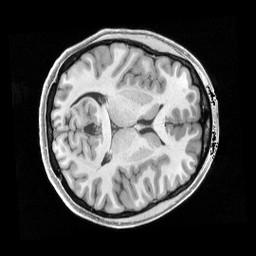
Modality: T1w
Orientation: axial
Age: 23
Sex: female
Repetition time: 2.4 s
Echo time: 0.00222 s